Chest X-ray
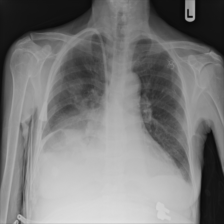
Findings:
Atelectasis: negative
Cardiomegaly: negative
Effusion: positive
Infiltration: negative
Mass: negative
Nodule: negative
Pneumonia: negative
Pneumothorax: negative
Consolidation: positive
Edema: negative
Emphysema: negative
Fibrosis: negative
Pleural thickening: negative
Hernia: negative